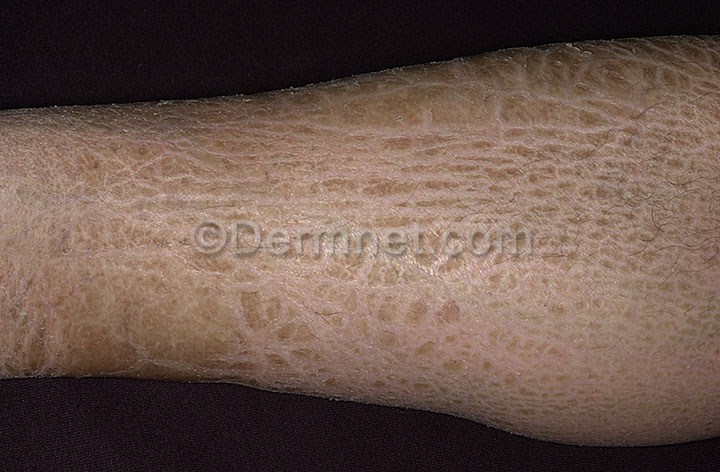
Disease: Atopic Dermatitis Photos